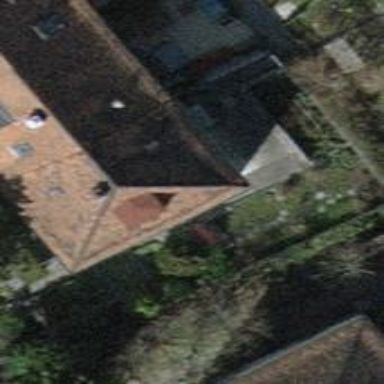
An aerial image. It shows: Terrace building.